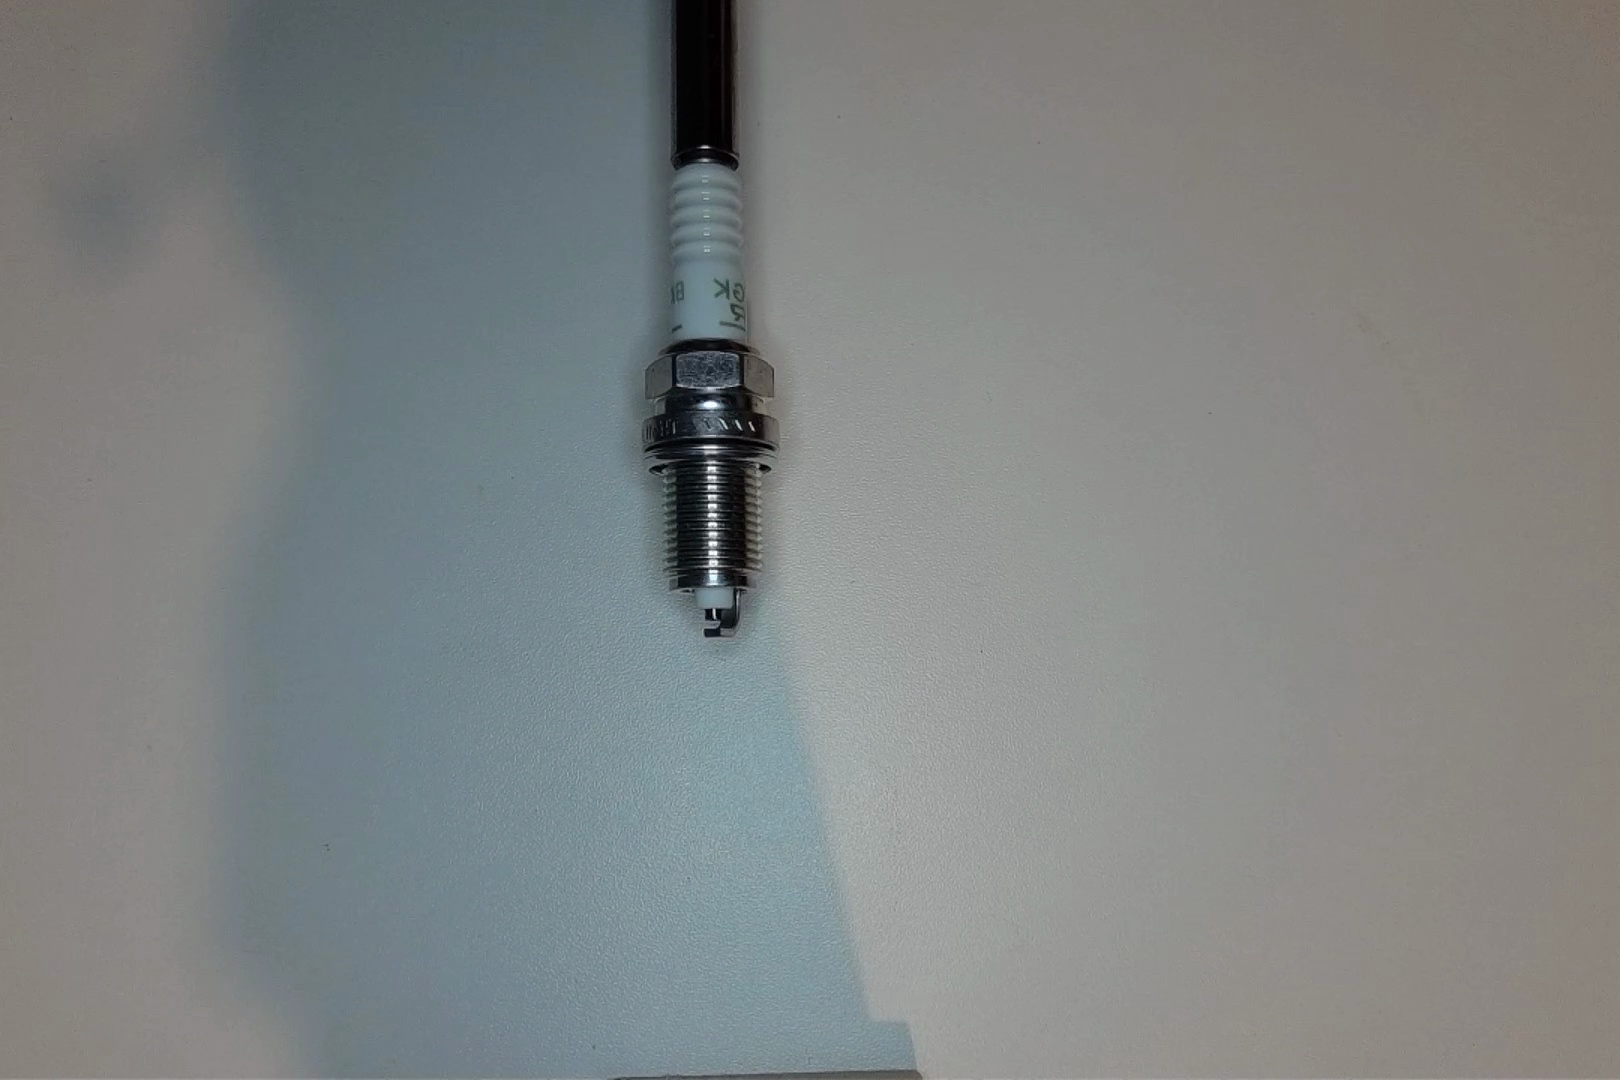
Label: no anomaly